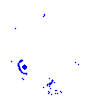
Particle: pion